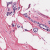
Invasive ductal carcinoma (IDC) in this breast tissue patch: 0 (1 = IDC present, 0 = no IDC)